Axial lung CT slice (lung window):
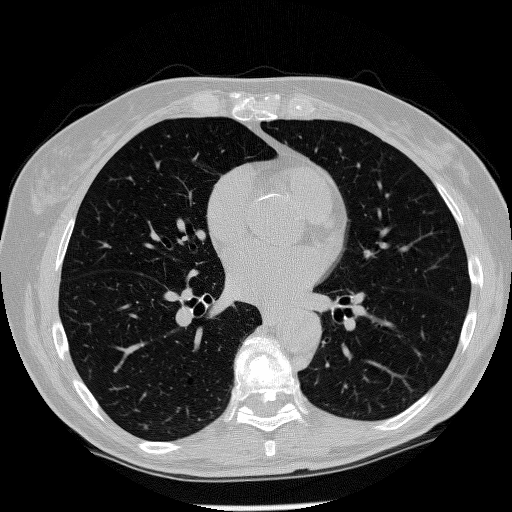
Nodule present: no